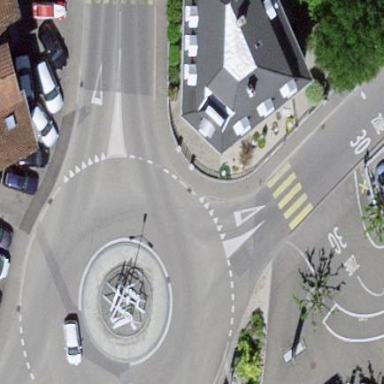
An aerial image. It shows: Primary highway intersecting roundabout.